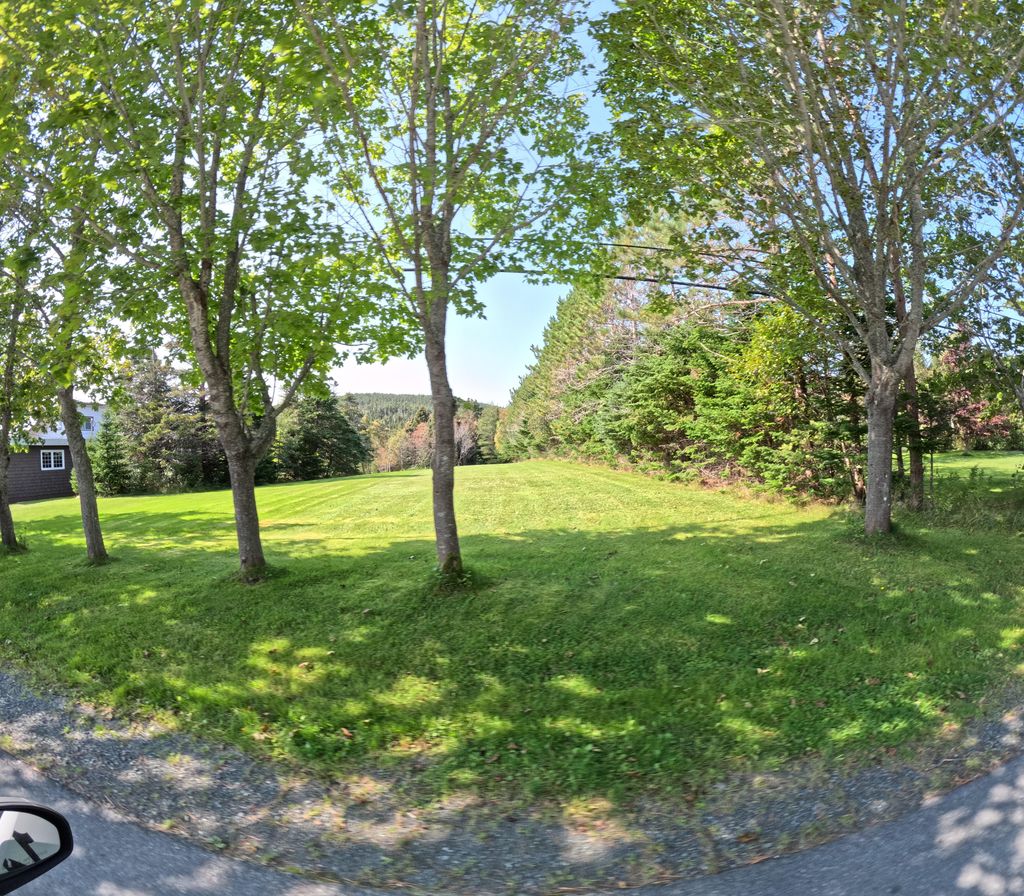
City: st_johns